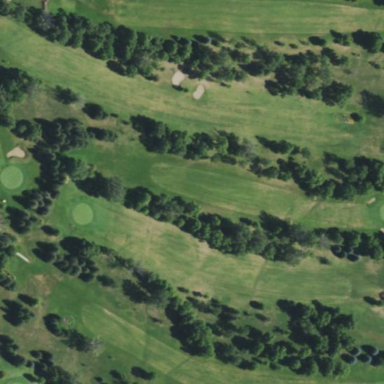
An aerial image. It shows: Leisure land designated as 9-hole golf course.